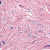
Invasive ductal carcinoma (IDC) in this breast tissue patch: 1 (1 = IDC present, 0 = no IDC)